Field crop: tomato
Growth stage: 2
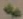
Species: solanum